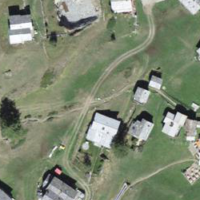
EUNIS habitat code: 26
Species observed at this site:
Primula hirsuta
Carduelis carduelis